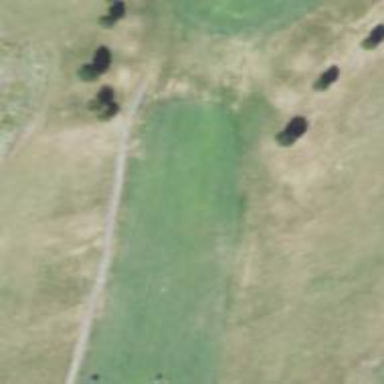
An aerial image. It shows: Grassy area designated for leisure. It is golf pitch with fairways.